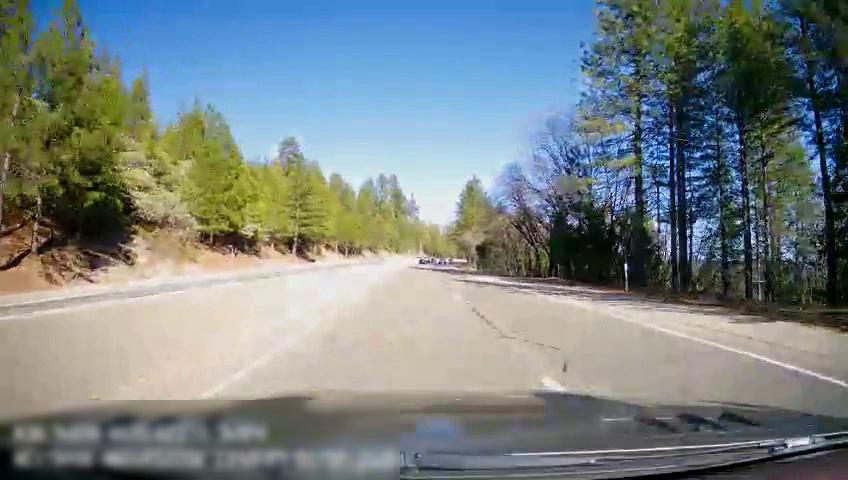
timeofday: Day
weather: Sunny
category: Drivable Space
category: Drivable Space
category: Lanes | Current Lane
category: Lanes | Alternate Lane
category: Lanes | Opposite Lane